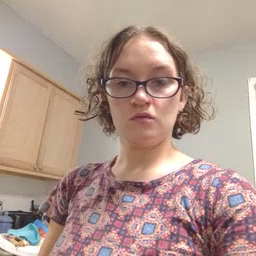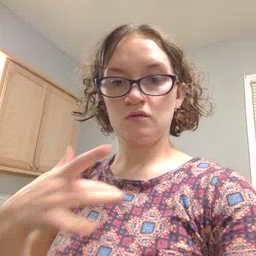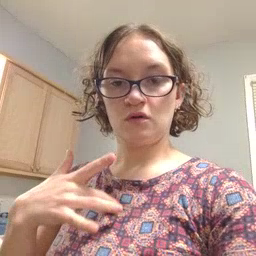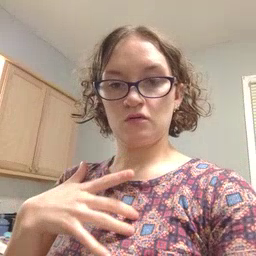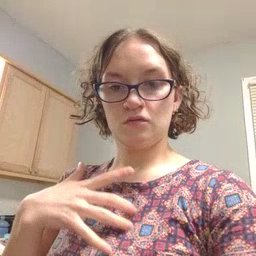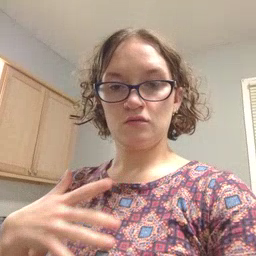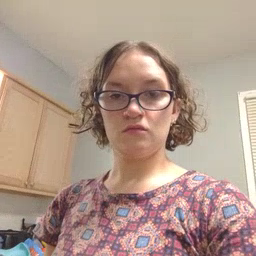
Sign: yucky